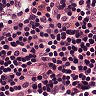
Metastatic tissue present: no